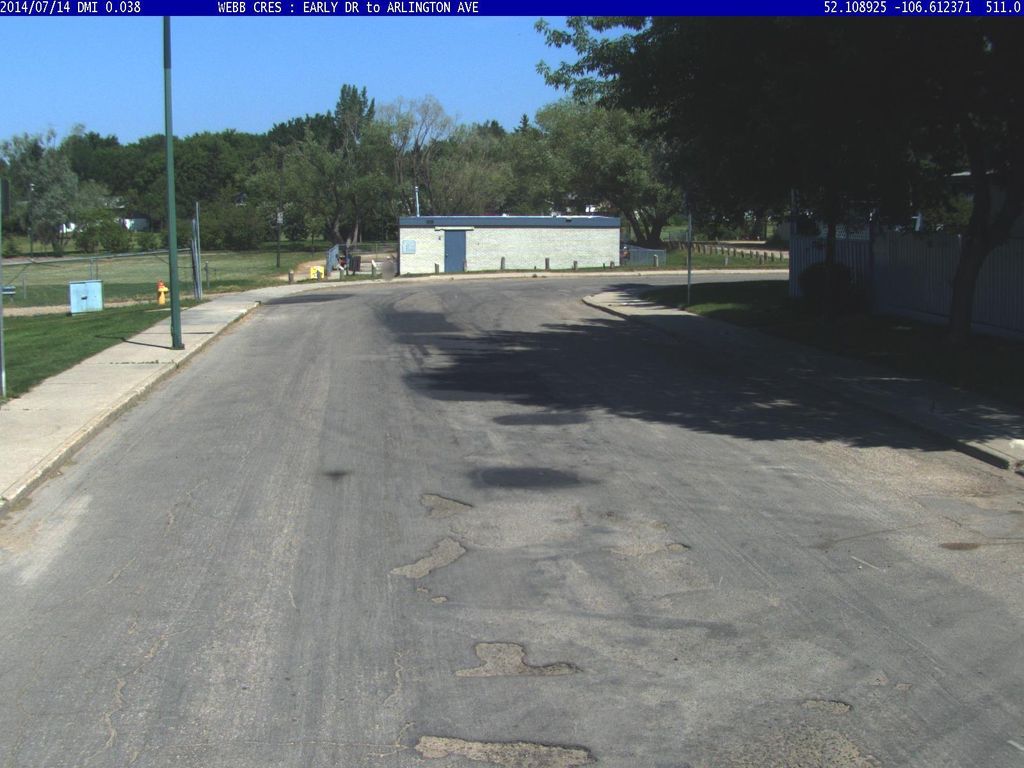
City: saskatoon